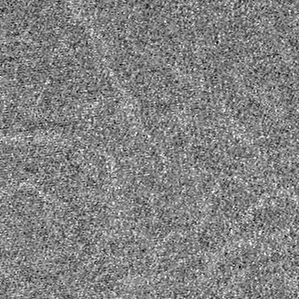
Label: frost